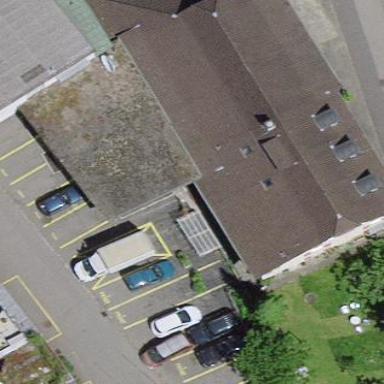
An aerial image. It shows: Group of garages.